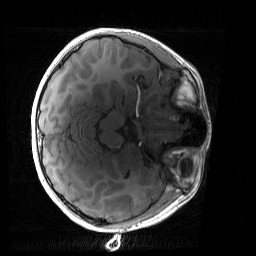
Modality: T1w
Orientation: axial
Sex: male
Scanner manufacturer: siemens
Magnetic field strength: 3 T
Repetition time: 1.9 s
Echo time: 0.00243 s